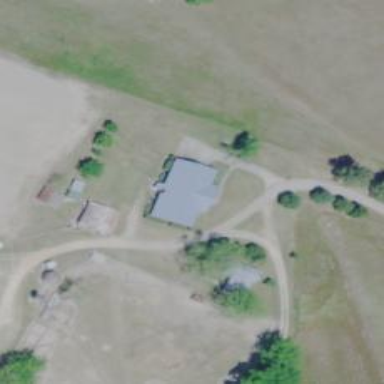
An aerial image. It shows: Driveway.